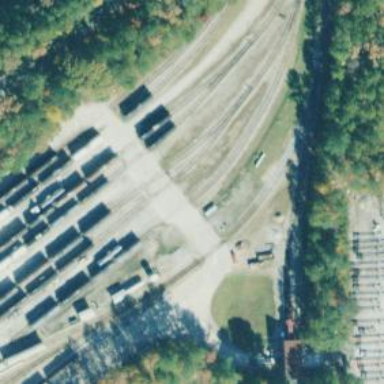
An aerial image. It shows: Railway spur service.